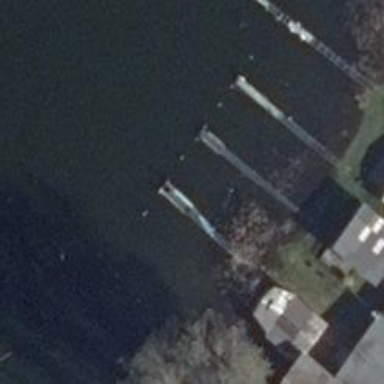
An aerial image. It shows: Man-made pier.